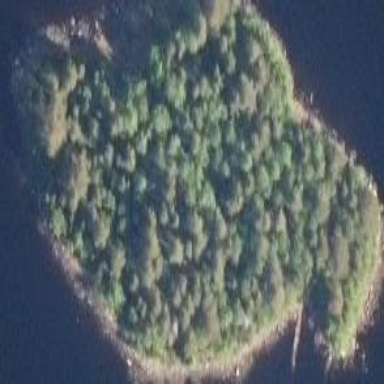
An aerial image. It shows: Islet.